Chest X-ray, AP view. Patient: 44 years old, sex F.
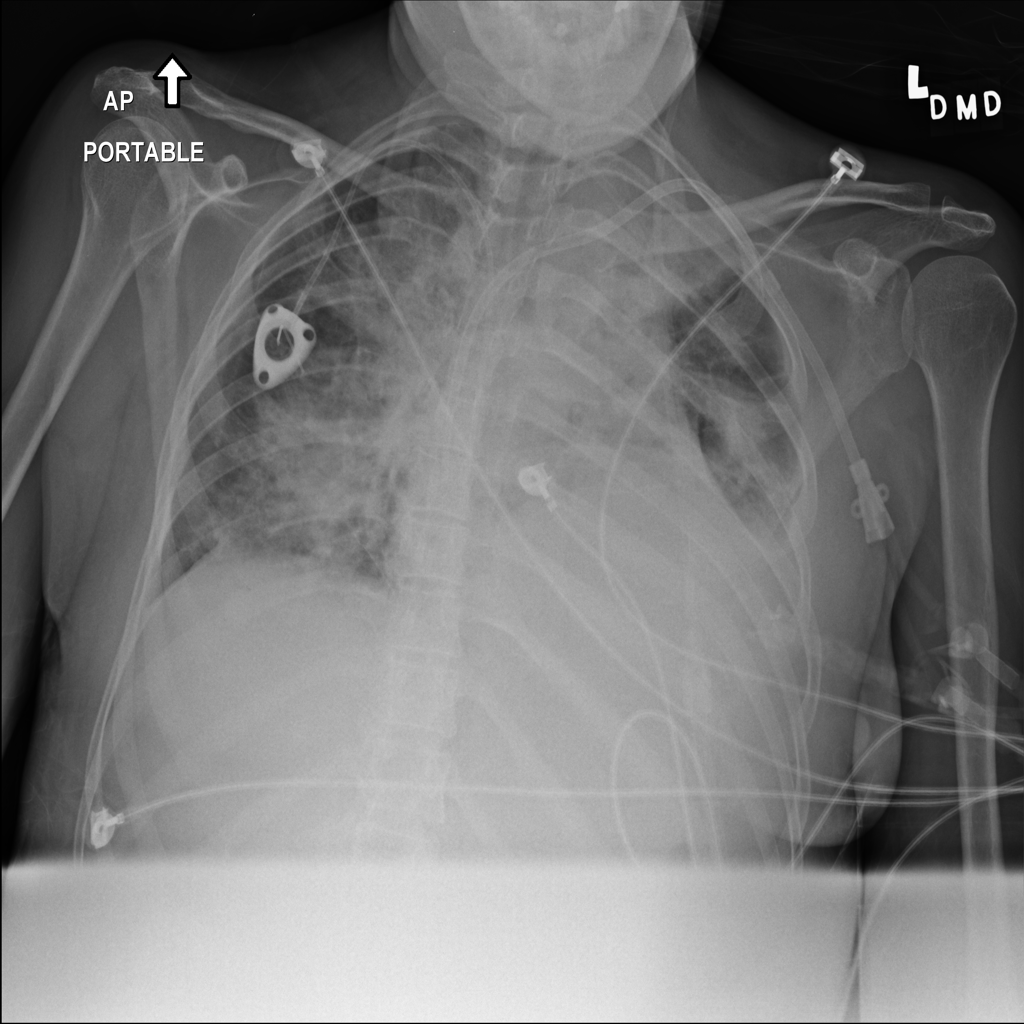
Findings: Pleural_Thickening